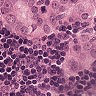
Metastatic tissue present: yes